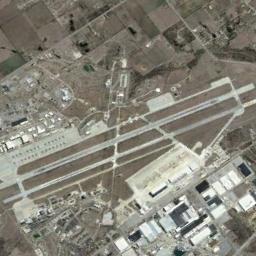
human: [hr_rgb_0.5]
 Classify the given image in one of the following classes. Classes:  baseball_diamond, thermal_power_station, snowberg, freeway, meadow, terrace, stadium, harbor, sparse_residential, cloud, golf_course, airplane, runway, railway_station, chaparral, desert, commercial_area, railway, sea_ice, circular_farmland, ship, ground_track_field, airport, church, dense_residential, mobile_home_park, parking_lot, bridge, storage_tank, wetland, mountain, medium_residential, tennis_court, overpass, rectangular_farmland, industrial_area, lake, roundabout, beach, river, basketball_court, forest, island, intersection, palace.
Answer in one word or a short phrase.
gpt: airport